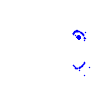
Particle: electron